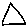
Label: triangle